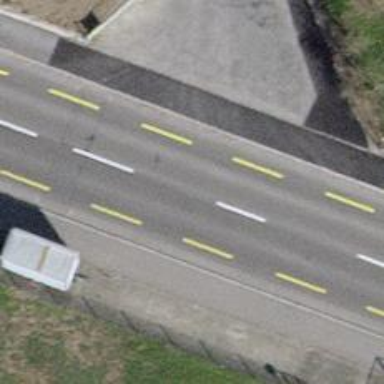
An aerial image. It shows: Secondary road with asphalt surface and designated cycle lane.